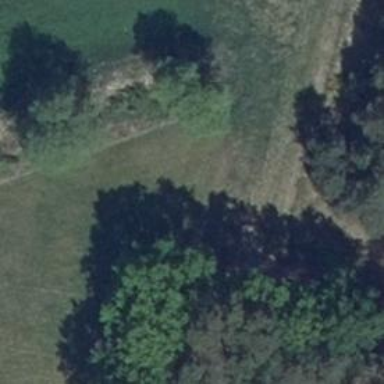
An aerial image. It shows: Hunting stand.